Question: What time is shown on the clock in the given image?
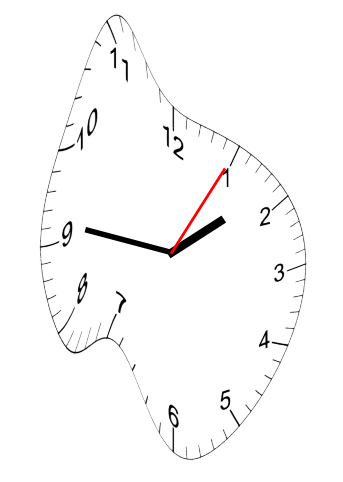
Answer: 01:46:05